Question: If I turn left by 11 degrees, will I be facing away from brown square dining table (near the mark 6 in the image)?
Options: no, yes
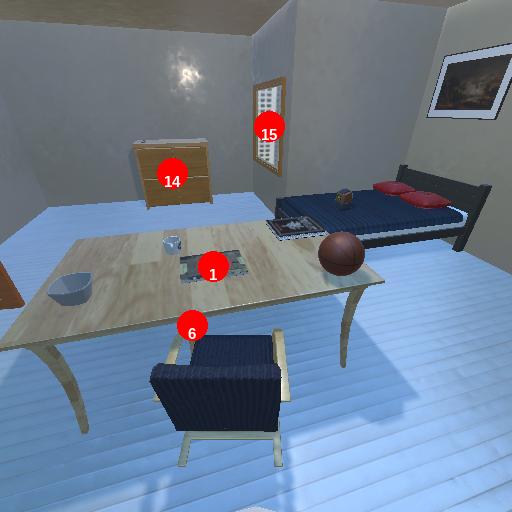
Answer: no